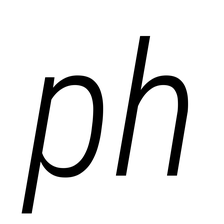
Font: Roboto-Italic_Condensed_Light_Italic